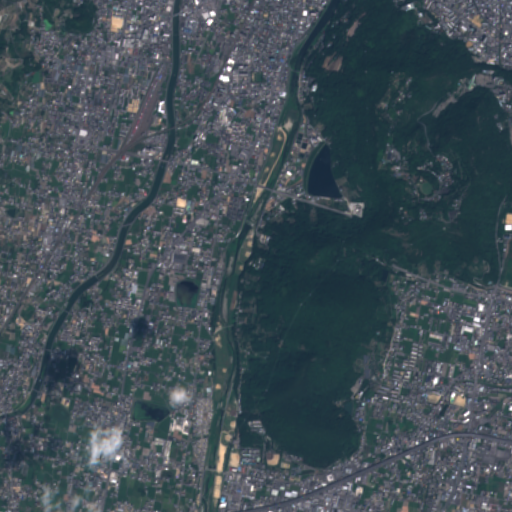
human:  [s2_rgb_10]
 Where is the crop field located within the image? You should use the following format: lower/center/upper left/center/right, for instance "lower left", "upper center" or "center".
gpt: The crop field is located in the center right of the image.
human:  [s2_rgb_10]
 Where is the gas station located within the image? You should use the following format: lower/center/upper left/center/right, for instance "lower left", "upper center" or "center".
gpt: The gas station is located in the upper left of the image.
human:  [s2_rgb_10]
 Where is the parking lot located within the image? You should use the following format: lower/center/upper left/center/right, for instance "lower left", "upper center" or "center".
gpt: The parking lot is located in the upper right of the image.
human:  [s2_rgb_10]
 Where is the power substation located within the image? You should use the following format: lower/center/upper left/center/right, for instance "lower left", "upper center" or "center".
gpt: The power substation is located in the upper left of the image.
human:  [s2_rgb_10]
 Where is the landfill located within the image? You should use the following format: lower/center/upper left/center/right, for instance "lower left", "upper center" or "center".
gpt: There is no landfill in the image.